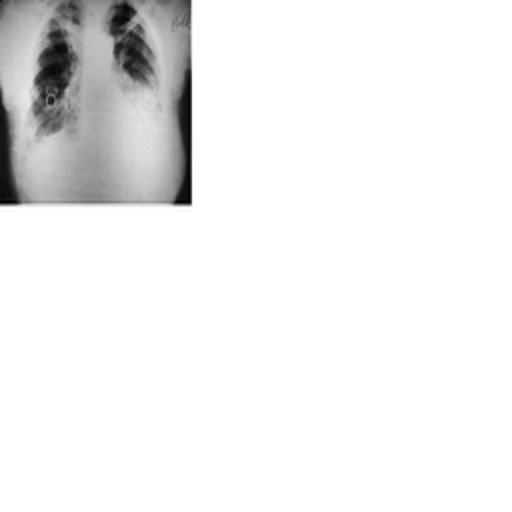
Finding: TUBERCULOSIS